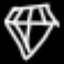
Label: diamond